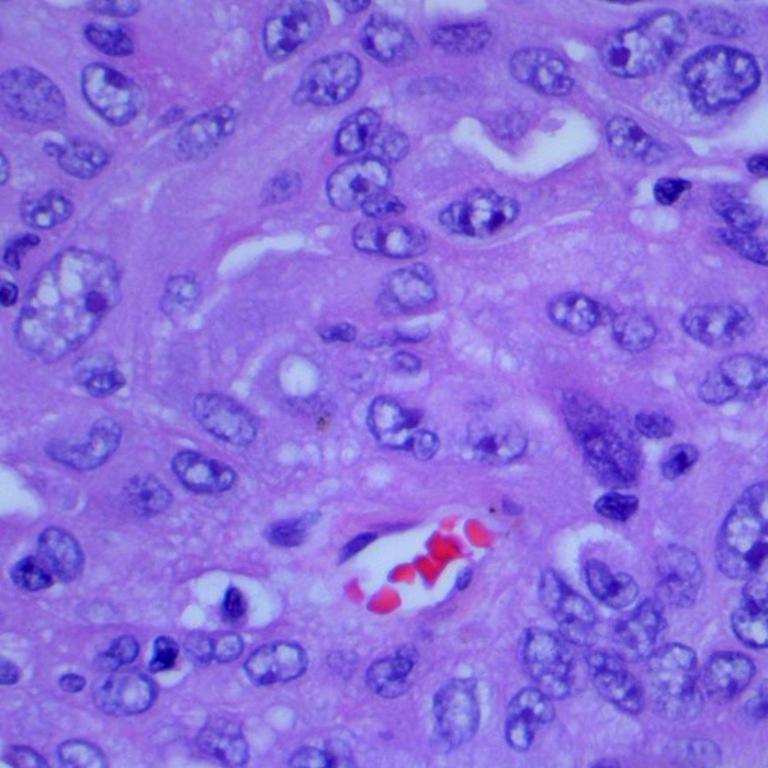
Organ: lung
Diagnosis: adenocarcinomas